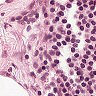
Metastatic tissue present: no